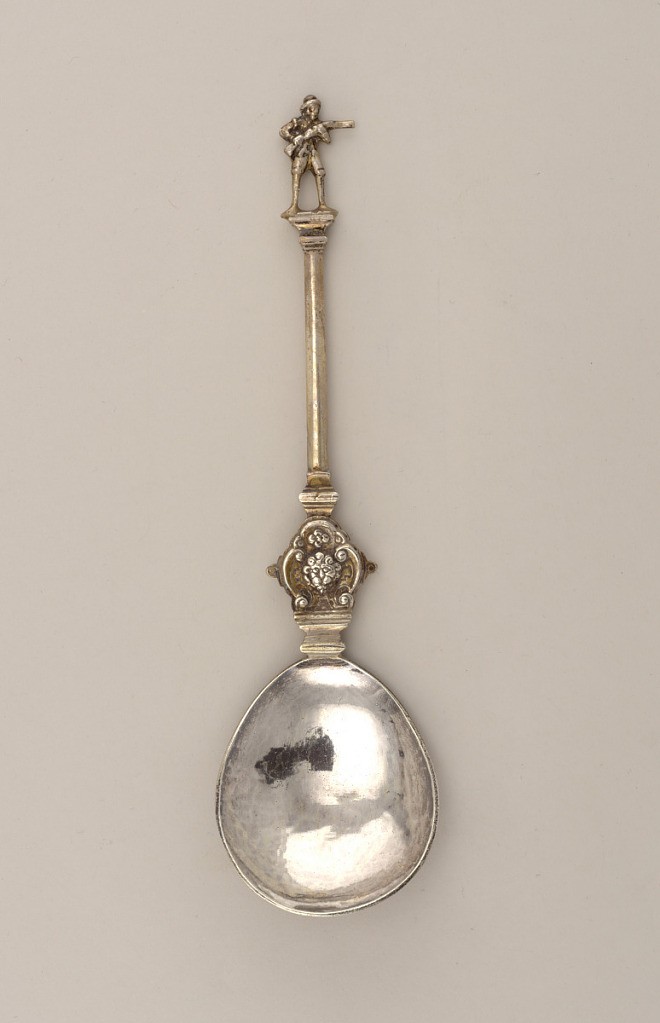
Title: spoon
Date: n.d.
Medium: silver
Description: Large fig-shaped spoon bowl, flat flaring neck. Scrolled decoration on front with a lion's head in the centre. Long plain handle, round in sectionon top of handle a soldier standing on a pedestal holding a rifle.